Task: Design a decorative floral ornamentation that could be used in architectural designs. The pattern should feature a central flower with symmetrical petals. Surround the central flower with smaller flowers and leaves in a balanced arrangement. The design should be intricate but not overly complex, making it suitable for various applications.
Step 1037:
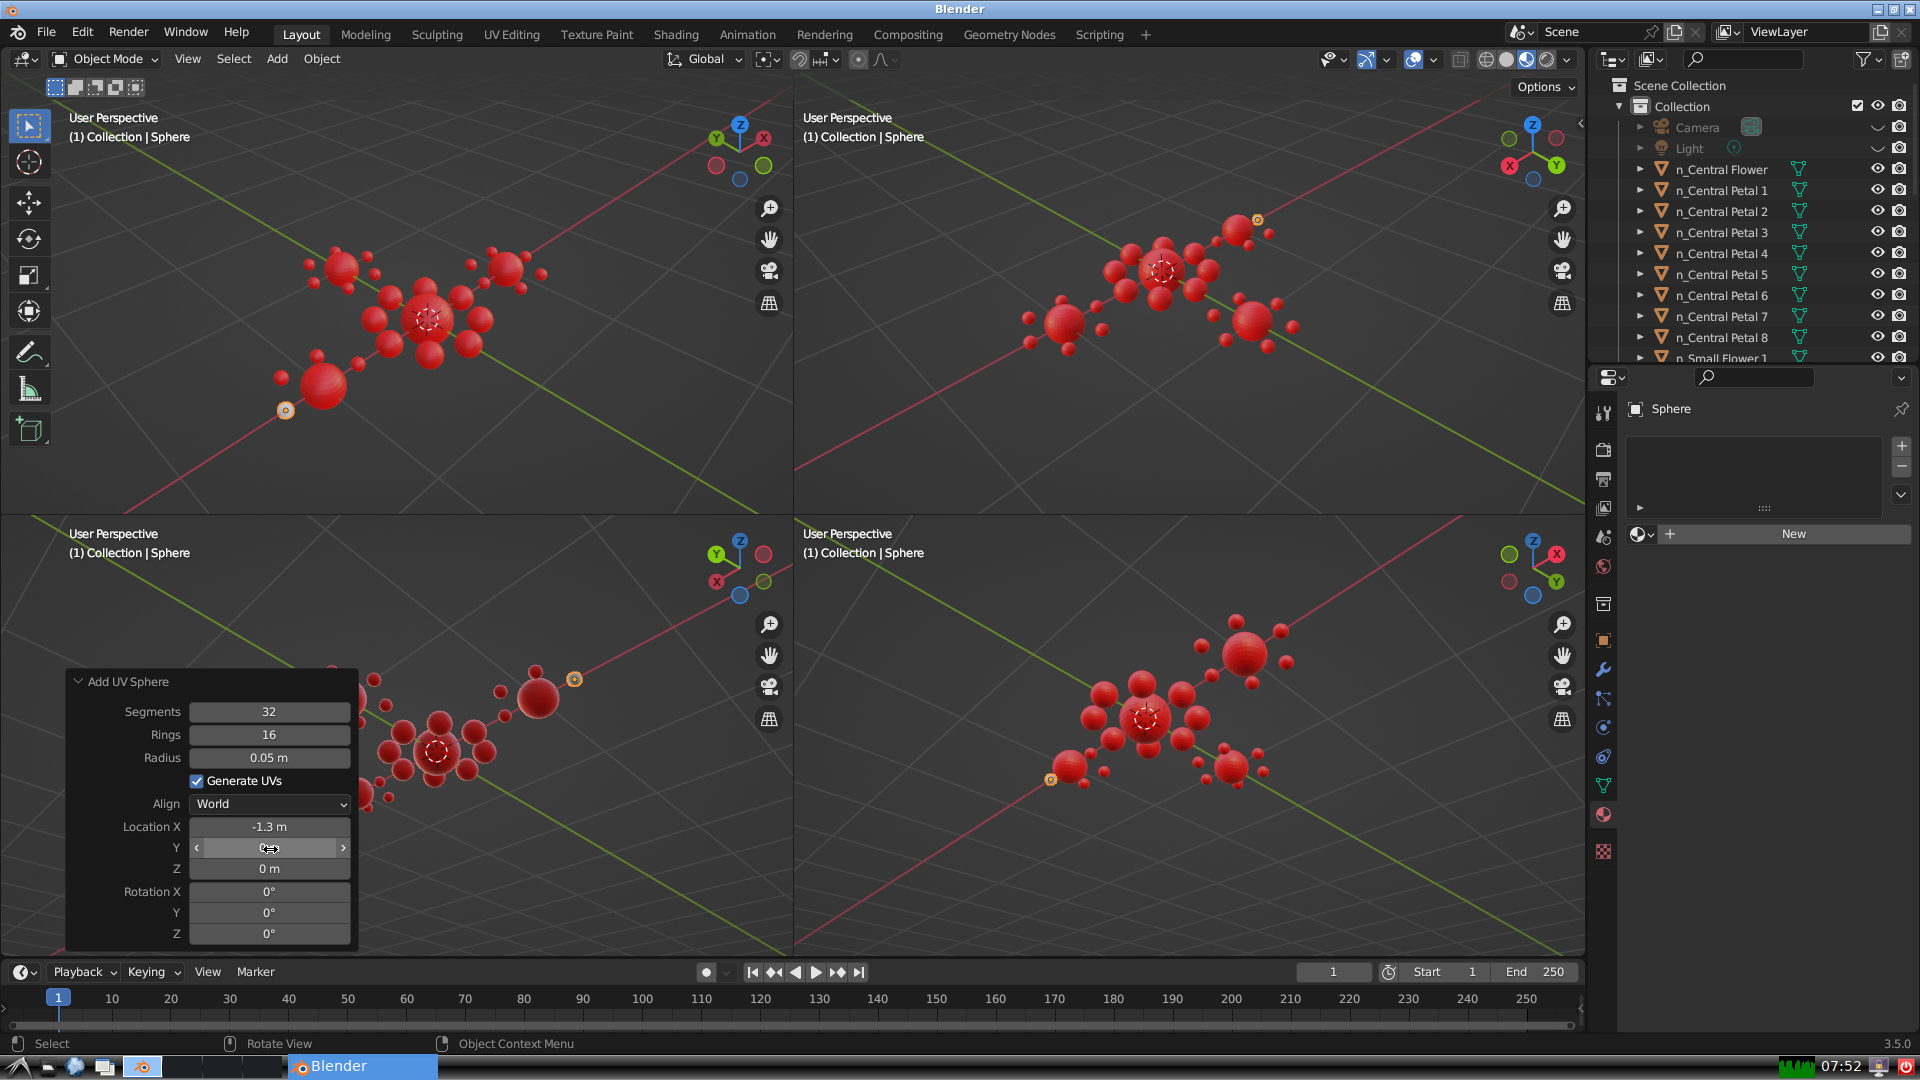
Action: click: no